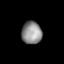
Tissue: lung
Cell type: T cells
Senescence score: 0.1211
Nuclear area (px): 455
Mean DAPI intensity: 138.207